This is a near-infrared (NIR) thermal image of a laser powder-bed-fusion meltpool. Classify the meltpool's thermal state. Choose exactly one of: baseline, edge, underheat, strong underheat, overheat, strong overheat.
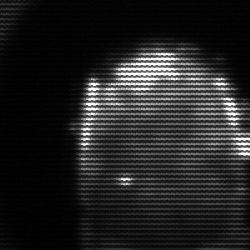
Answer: baseline